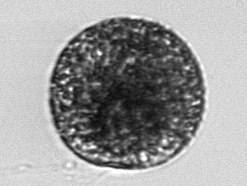
Label: Vicicitus_globosus